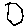
Label: hexagon